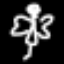
Label: angel